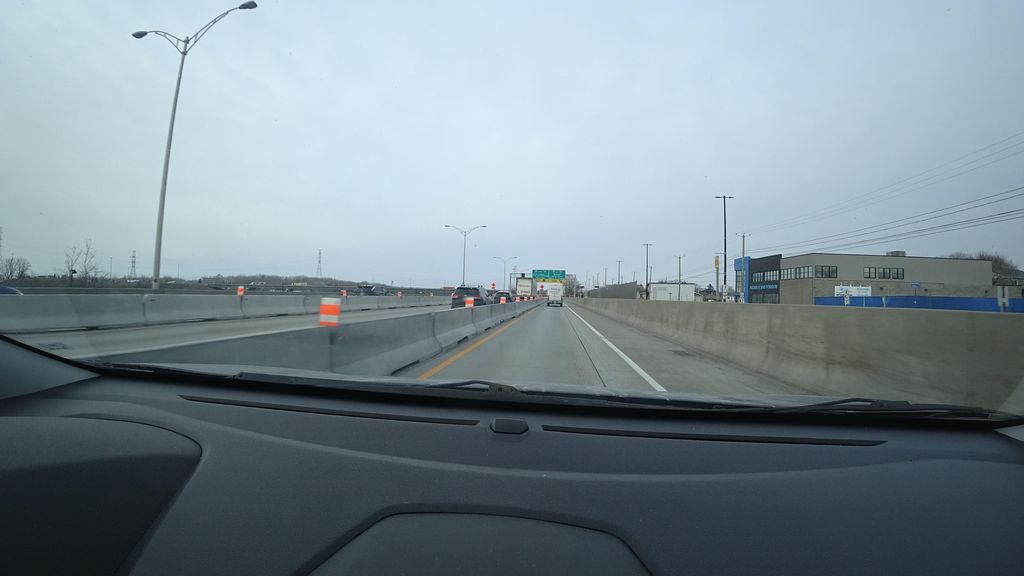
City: montreal